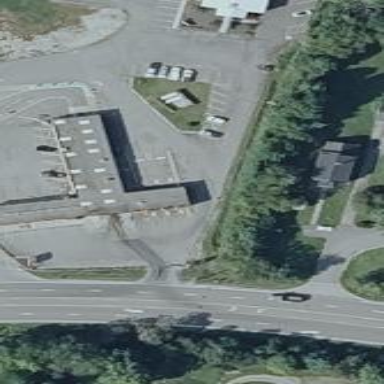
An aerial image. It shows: Commercial building with fuel station.